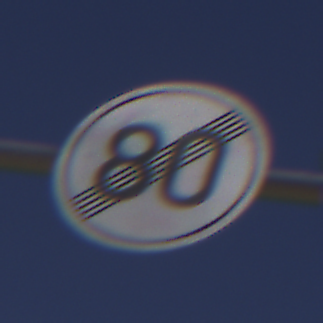
Verkehrszeichen: EndeGeschwindigkeit80
Umgebung: Outdoor, Nature
Tageszeit: Midday
Wetter: Clear
Licht: Natural
Jahreszeit: NotSpecified
Kontrast: HighContrast